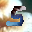
Label: 5